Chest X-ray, PA view. Patient: 42 years old, sex M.
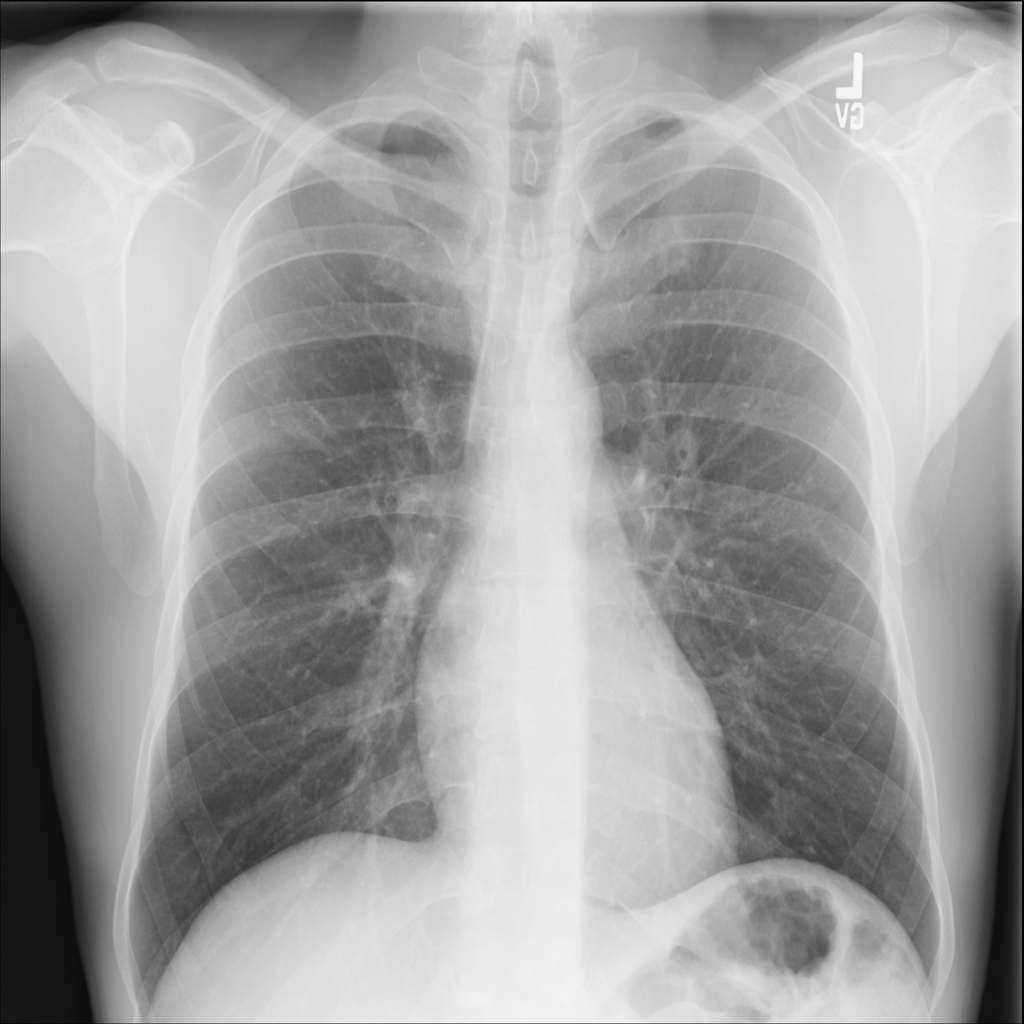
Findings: No Finding